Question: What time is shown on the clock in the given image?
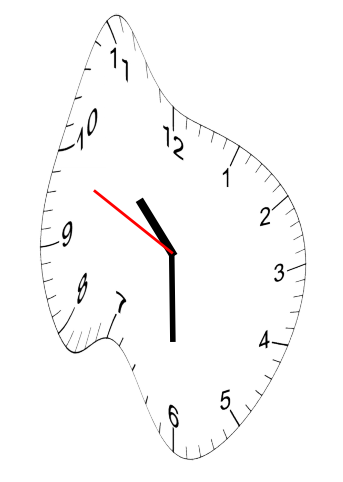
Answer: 10:29:49